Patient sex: F
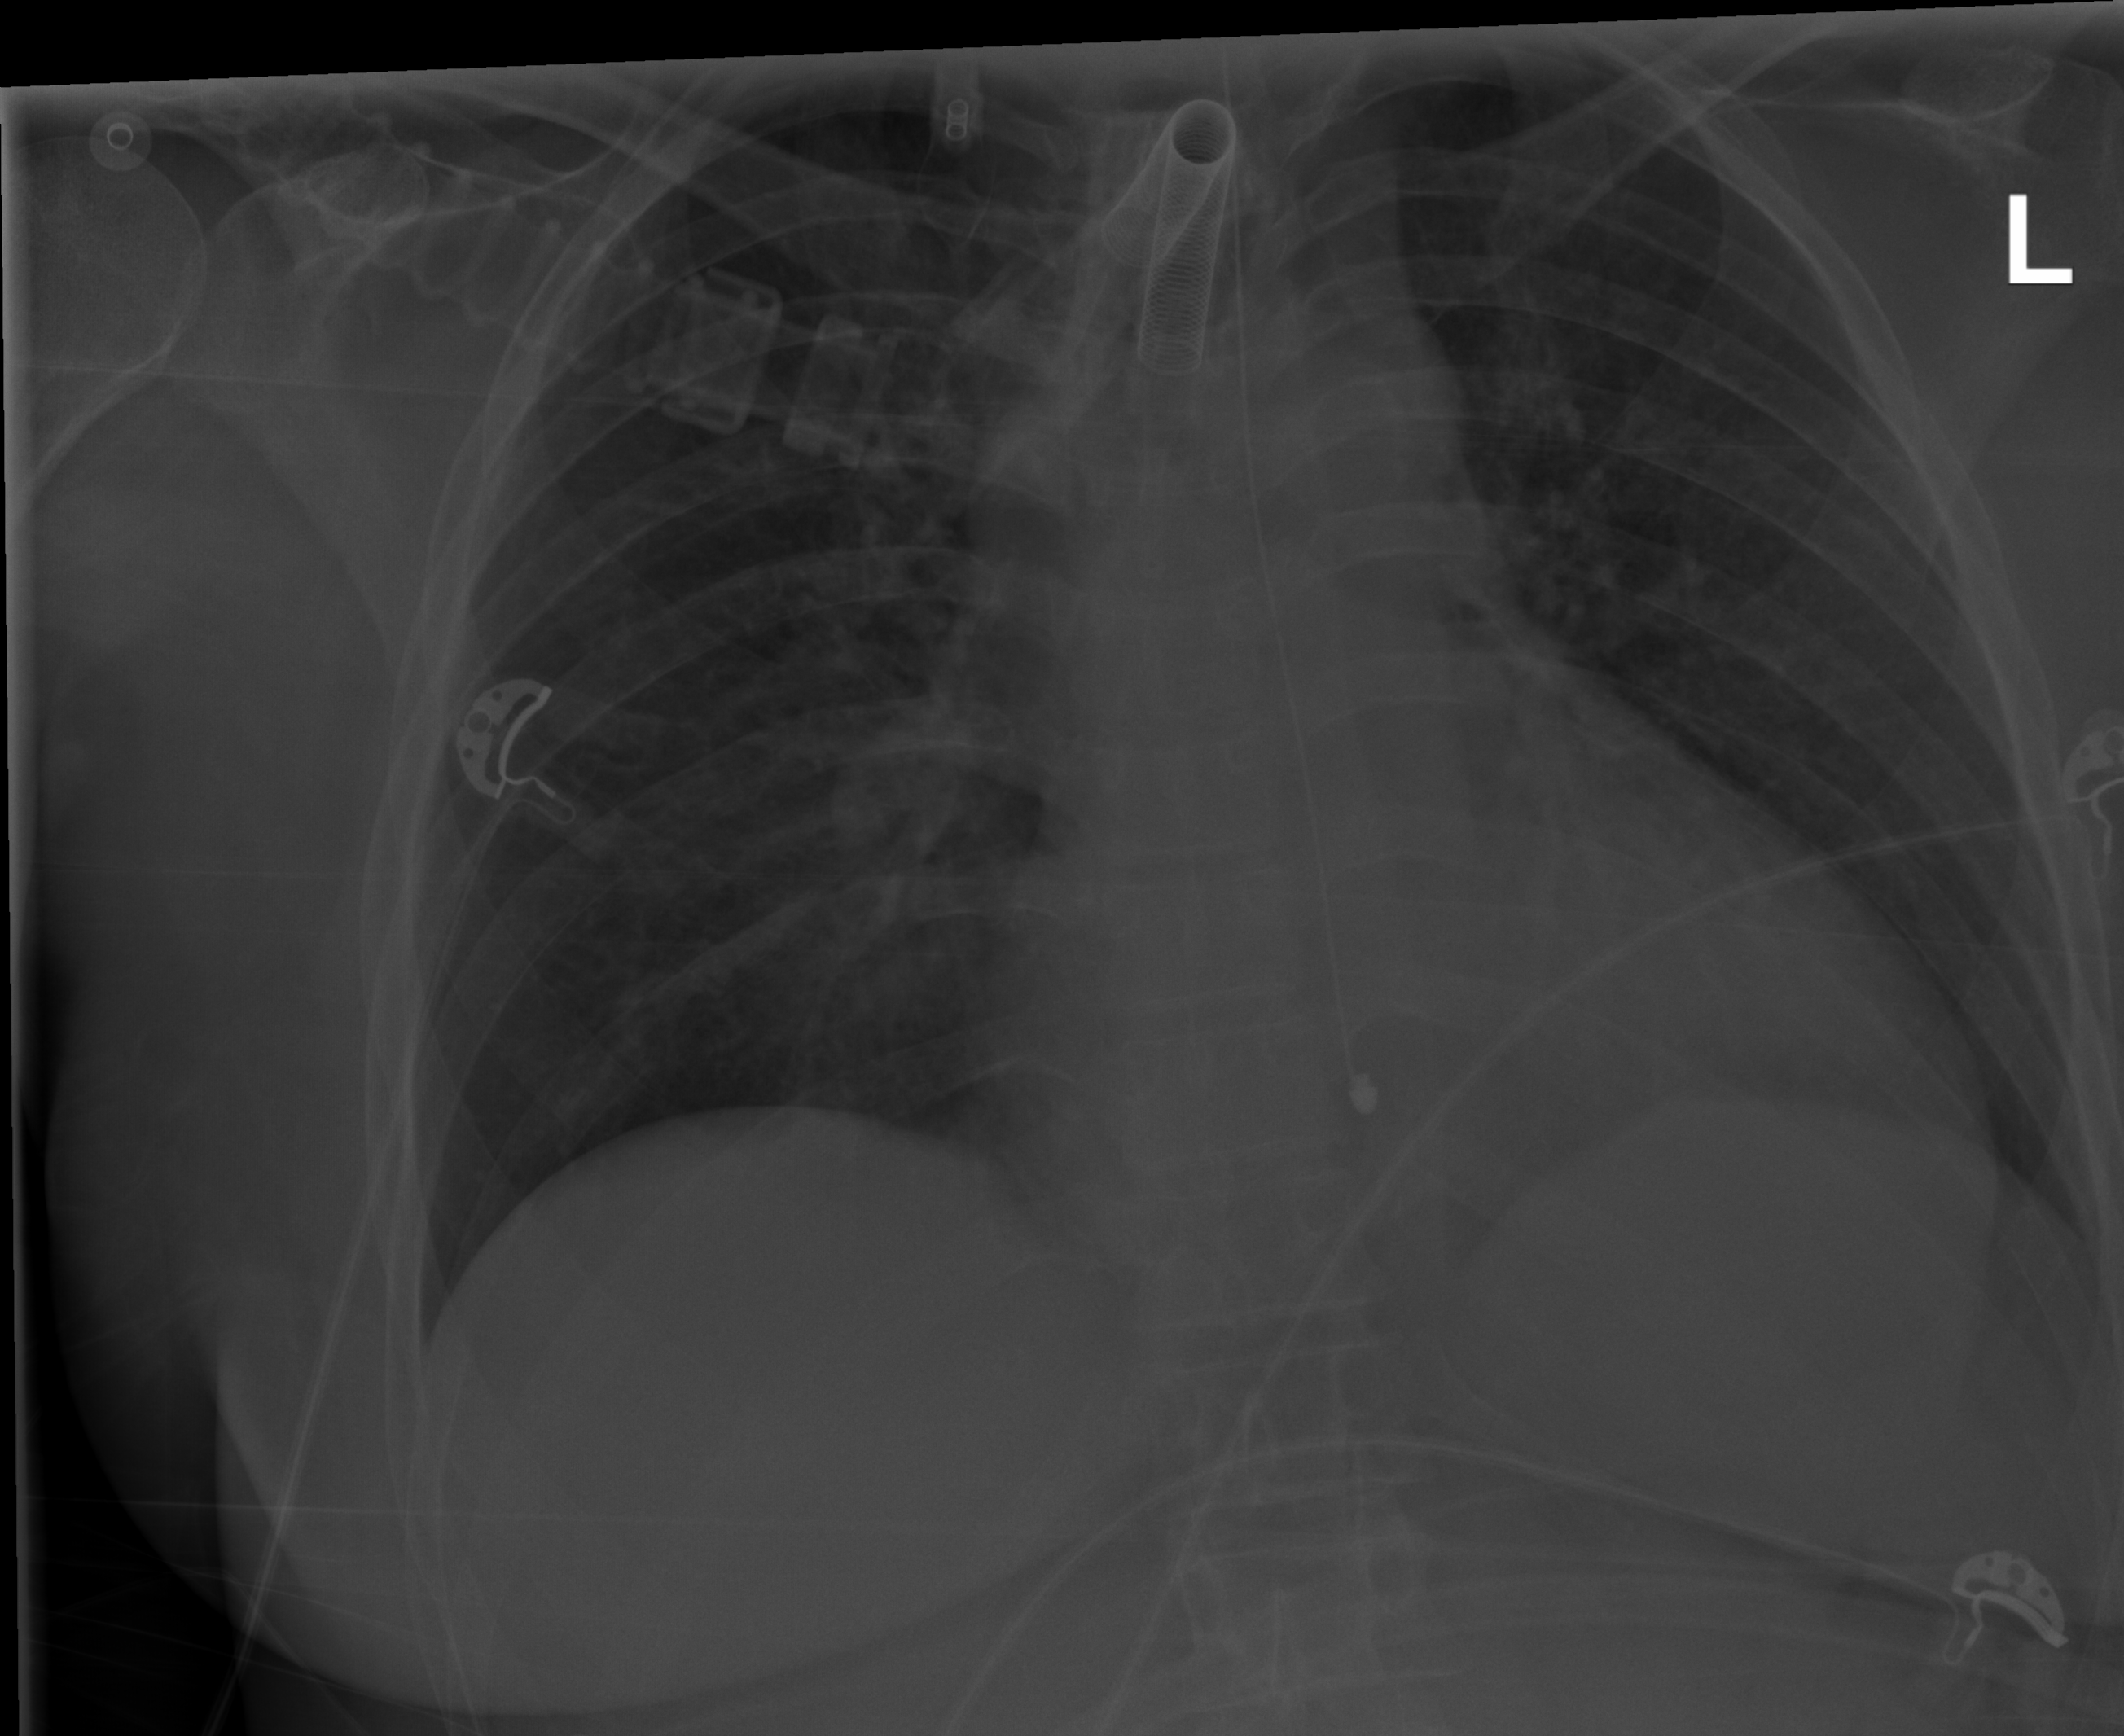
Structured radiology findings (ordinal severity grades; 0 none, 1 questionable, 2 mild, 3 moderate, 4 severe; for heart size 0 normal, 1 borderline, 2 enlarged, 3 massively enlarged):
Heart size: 2
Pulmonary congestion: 2
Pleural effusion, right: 0
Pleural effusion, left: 0
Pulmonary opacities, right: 0
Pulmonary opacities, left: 0
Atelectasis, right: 2
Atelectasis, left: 0